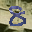
Label: 8